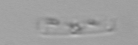
Label: Cerataulina_pelagica